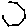
Label: hexagon